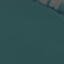
Land use / land cover: SeaLake